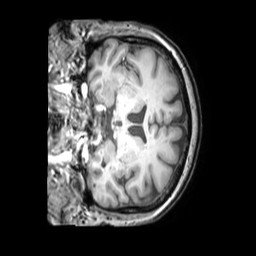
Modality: T1w
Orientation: coronal
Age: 67
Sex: female
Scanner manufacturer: philips
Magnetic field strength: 3 T
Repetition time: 0.009791 s
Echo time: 0.004596 s